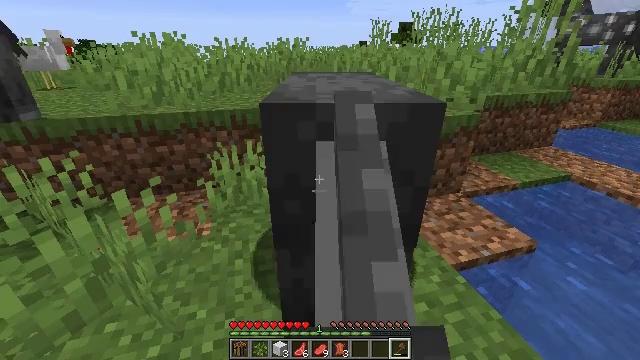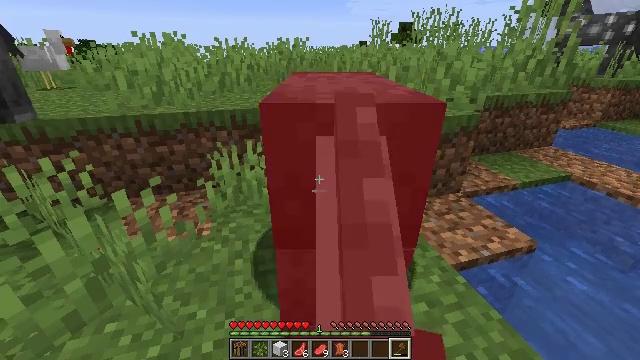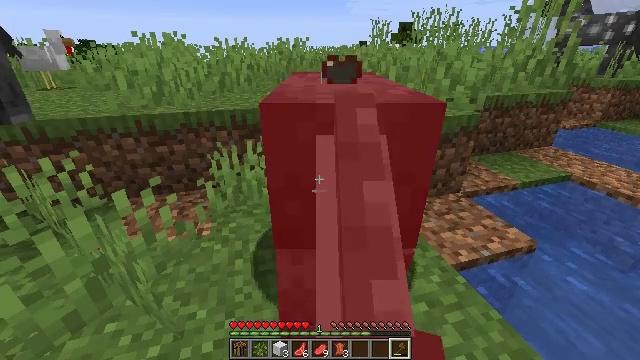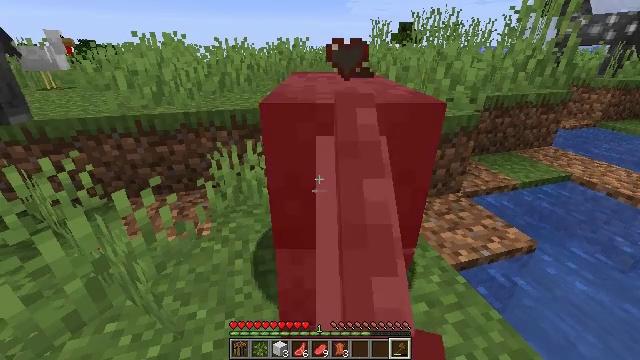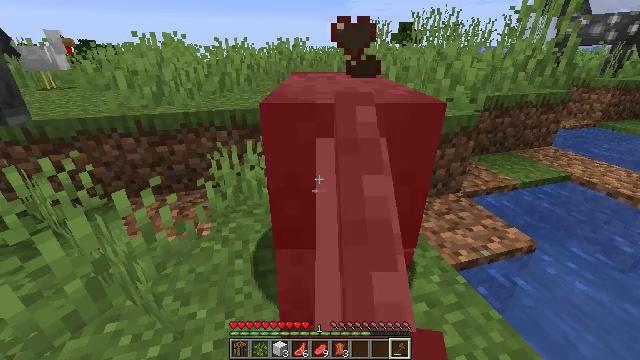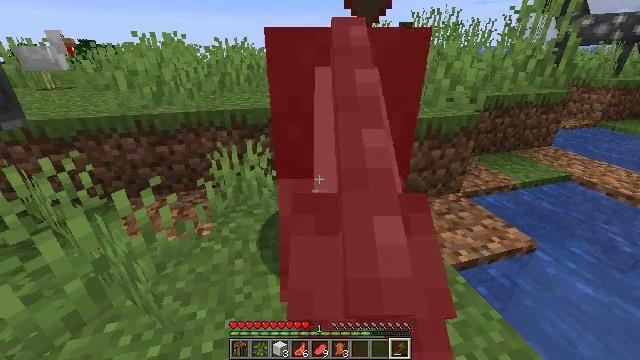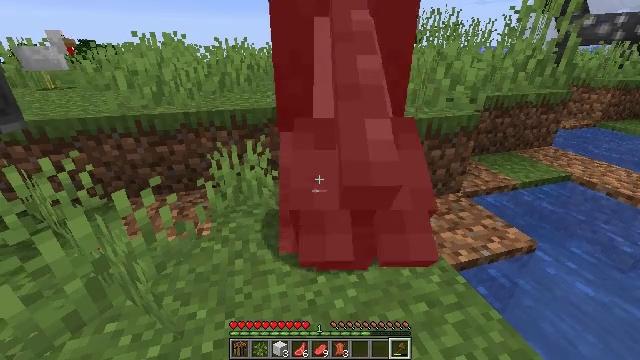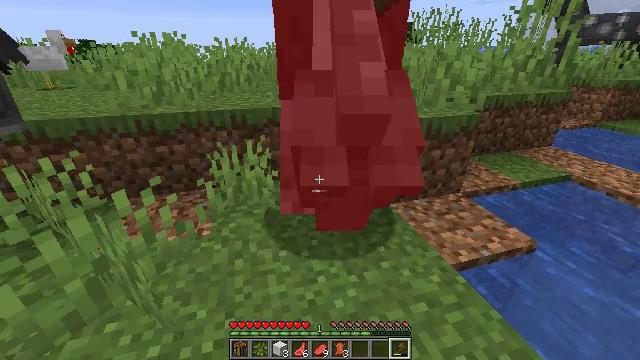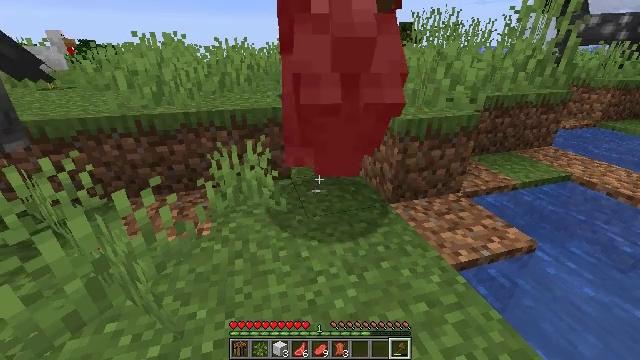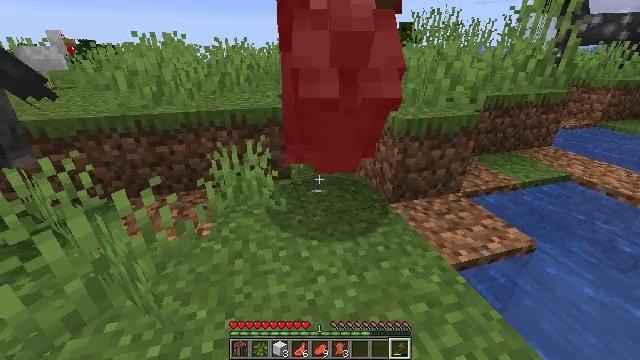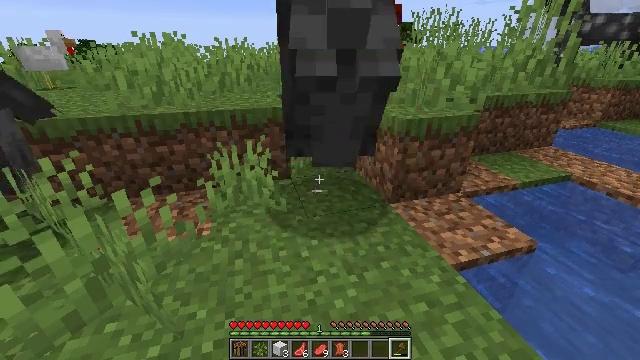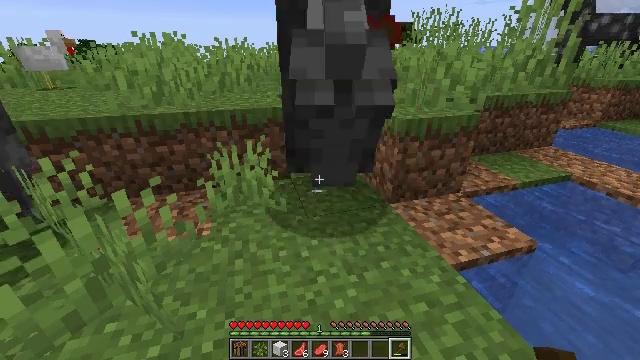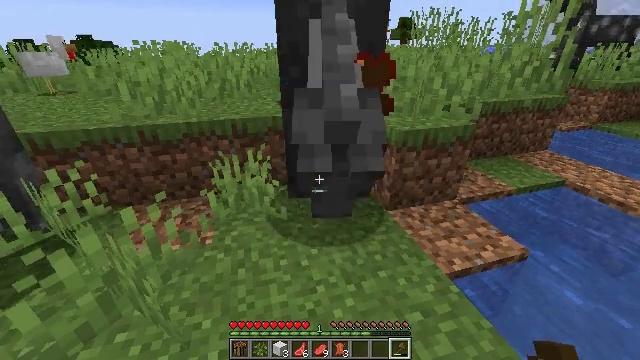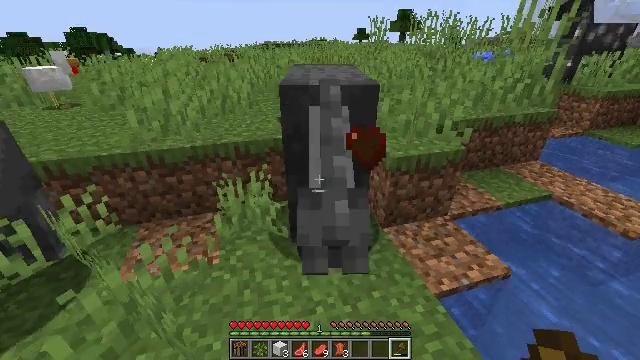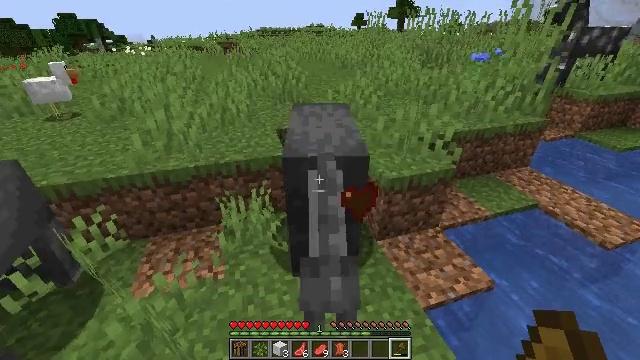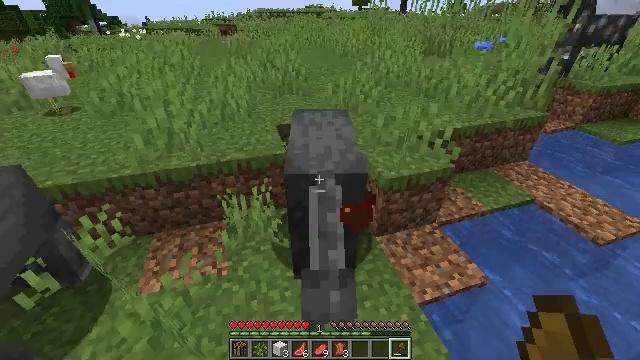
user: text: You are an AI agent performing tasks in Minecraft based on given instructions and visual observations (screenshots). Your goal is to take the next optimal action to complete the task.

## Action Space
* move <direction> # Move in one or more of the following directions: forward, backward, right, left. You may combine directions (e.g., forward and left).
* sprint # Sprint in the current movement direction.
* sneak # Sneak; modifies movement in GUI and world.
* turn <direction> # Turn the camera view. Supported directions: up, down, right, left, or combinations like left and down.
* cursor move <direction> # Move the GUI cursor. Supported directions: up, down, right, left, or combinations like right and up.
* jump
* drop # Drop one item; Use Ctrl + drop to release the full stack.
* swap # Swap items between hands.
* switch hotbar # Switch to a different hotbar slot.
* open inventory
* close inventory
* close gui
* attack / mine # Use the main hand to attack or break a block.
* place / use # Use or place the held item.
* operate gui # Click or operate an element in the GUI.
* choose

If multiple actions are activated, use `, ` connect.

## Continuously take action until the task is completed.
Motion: motion action
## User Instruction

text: Kill the horse.
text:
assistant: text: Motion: no_op
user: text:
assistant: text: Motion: no_op
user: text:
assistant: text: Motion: no_op
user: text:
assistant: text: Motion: no_op
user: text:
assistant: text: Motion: no_op
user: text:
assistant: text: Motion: no_op
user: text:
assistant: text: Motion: no_op
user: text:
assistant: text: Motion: no_op
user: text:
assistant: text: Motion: no_op
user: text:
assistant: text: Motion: no_op
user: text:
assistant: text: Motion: no_op
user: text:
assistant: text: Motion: jump
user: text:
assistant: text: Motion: move forward, turn down, jump
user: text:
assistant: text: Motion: move forward, turn down, jump
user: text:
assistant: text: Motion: move forward, turn down, jump
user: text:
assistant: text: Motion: move forward, turn down
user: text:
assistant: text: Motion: move forward, turn down
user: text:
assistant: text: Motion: turn down, attack / mine
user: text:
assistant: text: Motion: attack / mine
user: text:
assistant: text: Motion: attack / mine
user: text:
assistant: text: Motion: attack / mine
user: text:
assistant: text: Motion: no_op
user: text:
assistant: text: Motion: no_op